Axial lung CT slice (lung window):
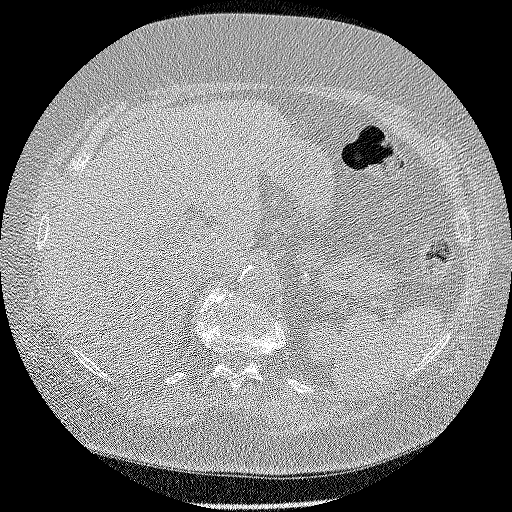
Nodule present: no